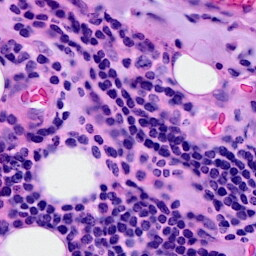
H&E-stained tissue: Breast